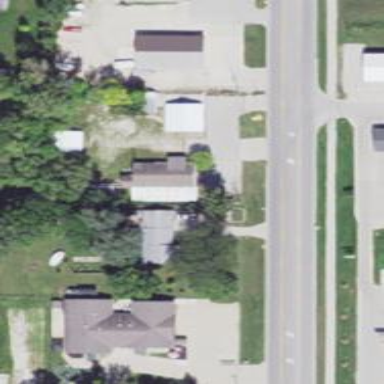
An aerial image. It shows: Veterinary facility.